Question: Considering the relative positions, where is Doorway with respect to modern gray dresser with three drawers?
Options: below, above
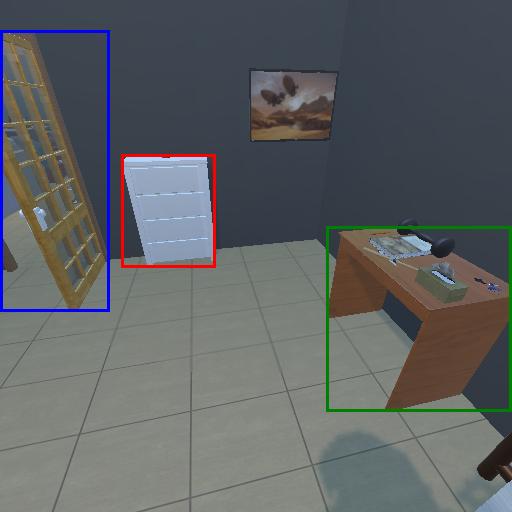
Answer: below